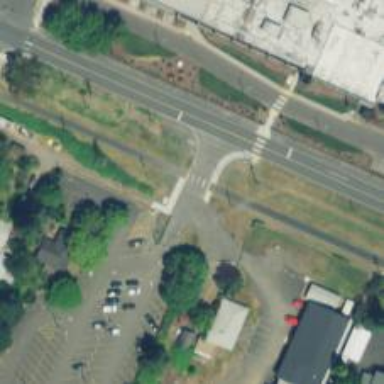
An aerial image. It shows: Stop road.